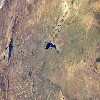
Label: land